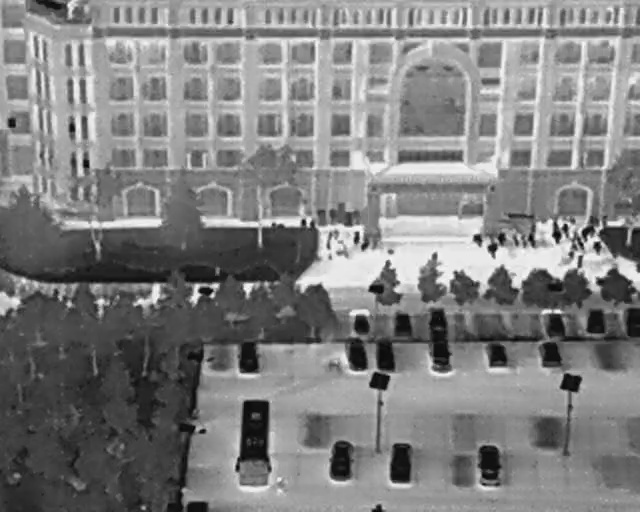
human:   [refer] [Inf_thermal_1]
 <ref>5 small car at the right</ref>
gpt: <box>[[75, 66, 79, 71, 2], [83, 67, 88, 71, 168], [84, 61, 88, 65, 173], [91, 60, 95, 64, 2], [96, 61, 101, 64, 2]]</box>

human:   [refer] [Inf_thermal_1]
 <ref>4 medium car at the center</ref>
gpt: <box>[[36, 67, 41, 72, 2], [52, 66, 58, 71, 174], [57, 67, 63, 71, 2], [65, 67, 71, 72, 178]]</box>

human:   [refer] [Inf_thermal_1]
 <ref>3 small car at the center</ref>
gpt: <box>[[54, 61, 58, 65, 2], [60, 61, 64, 65, 2], [66, 60, 70, 64, 2]]</box>

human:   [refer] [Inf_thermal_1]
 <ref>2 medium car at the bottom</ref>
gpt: <box>[[50, 87, 56, 92, 4], [58, 88, 66, 93, 2]]</box>

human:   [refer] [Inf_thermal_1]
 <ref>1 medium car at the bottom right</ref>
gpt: <box>[[72, 88, 80, 93, 2]]</box>

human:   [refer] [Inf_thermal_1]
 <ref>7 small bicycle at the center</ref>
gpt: <box>[[54, 45, 56, 46, 2], [55, 46, 58, 48, 30], [46, 42, 48, 43, 2], [47, 42, 49, 44, 2], [50, 46, 52, 47, 2], [52, 48, 54, 50, 160], [51, 44, 53, 46, 2]]</box>

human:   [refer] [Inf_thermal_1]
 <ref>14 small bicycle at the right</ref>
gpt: <box>[[73, 45, 76, 48, 163], [75, 47, 78, 50, 2], [77, 45, 79, 47, 2], [81, 46, 84, 47, 167], [79, 46, 81, 47, 162], [80, 46, 83, 47, 165], [86, 44, 89, 46, 164], [90, 44, 92, 46, 160], [92, 47, 94, 49, 174], [89, 46, 91, 48, 152], [89, 50, 91, 51, 7], [87, 48, 90, 49, 17], [93, 42, 95, 43, 2], [91, 41, 93, 44, 2]]</box>